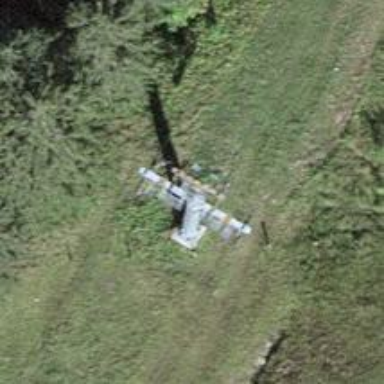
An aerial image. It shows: Pylon used for aerialway.